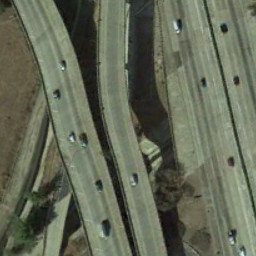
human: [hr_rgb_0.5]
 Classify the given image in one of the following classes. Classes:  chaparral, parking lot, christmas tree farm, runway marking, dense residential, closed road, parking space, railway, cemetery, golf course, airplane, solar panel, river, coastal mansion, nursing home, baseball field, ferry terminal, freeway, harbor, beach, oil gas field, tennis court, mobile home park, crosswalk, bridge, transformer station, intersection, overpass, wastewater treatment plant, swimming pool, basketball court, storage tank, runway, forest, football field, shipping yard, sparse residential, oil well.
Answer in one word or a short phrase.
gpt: overpass